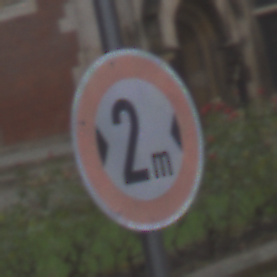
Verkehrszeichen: TatsaechlicheBreite2
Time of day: Midday
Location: Outdoor (Urban)
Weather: Overcast
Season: NotSpecified
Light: Natural